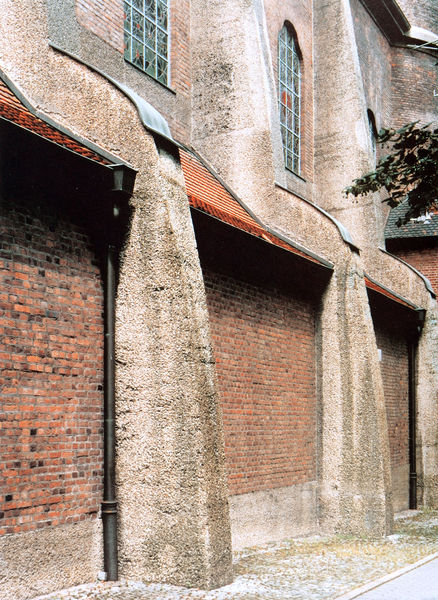
Titel: Garnisonkirche in Ulm, Frauenstraße (Betonpfeiler)
Künstler: Theodor Fischer
Standort: Ulm
Institution: Garnisonkirche
Schlagwörter: baum, blätter, laub, schatten, grün, fenster, pfeiler, straße, stützen, säule, dach, gebäude, haus, rot, weg, wand, architektur, sockel, stein, ast, kirche, sonne, pflanze, gotik, dachziegel, bogen, fassade, pflaster, mauer, ziegel, tag, backstein, platz, pilaster, detail, foto, fotografie, photographie, stütze, gehsteig, kloster, mauerwerk, regenrinne, bordstein, bleiglas, photo, aussenansicht, klinker, glasmalerei, seitenschiff, romanik, aussen, regenrohr, fotographie, streben, blech, rinne, schindeln, dachrinne, rohr, blei, romanisch, rundbogenfenster, ziegelmauer, ziegelstein, strebepfeiler, blechdach, dachvorsprung, zieglmauer, romaisch, sütze, wehrkirche, ziegelnauer